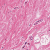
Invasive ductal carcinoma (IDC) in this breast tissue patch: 0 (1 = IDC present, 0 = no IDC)